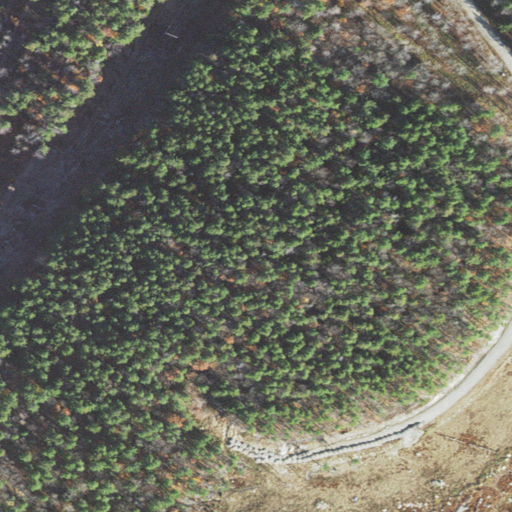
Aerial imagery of mountain in New Hampshire named Trow Hill containing evergreen forest, mixed forest, grassland, and shrub